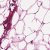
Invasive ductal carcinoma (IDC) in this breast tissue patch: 0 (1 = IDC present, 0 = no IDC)